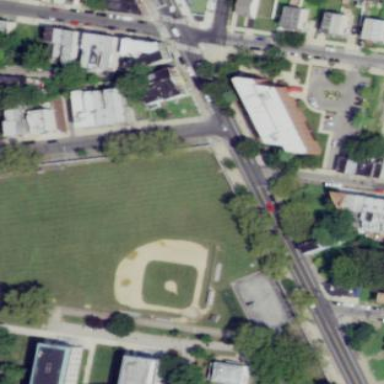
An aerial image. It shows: Baseball pitch for leisure land.